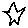
Label: star